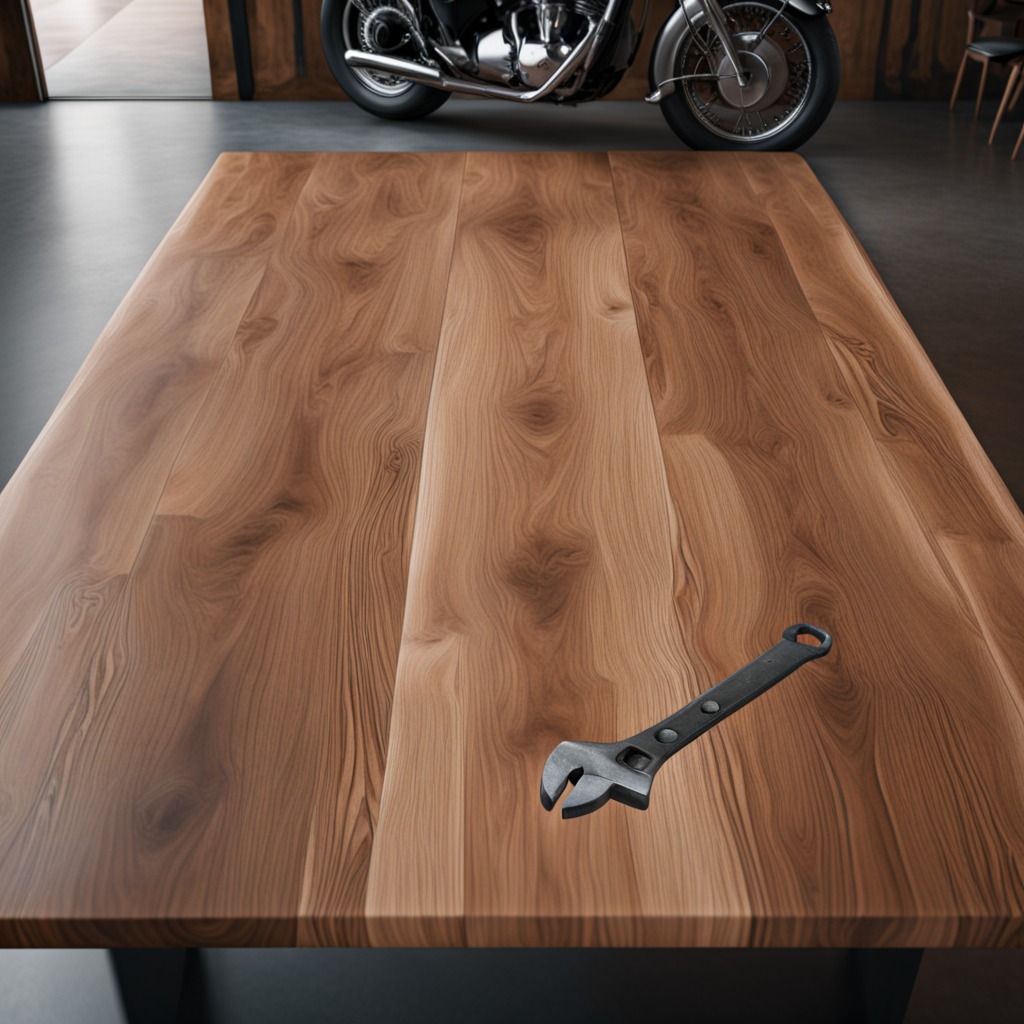
A wrench is lying on the oil-spilled wooden table in a vintage motorcycle garage.